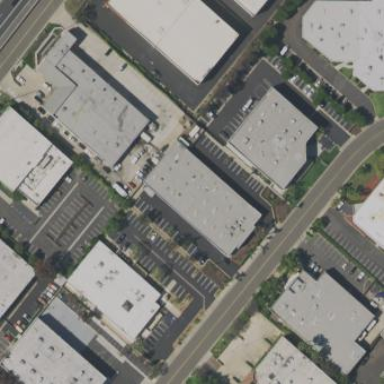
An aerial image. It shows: Commercial building.